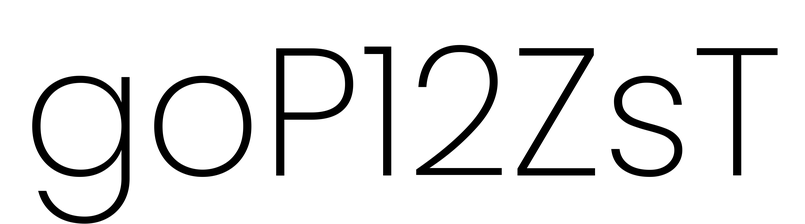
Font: Poppins-ExtraLight